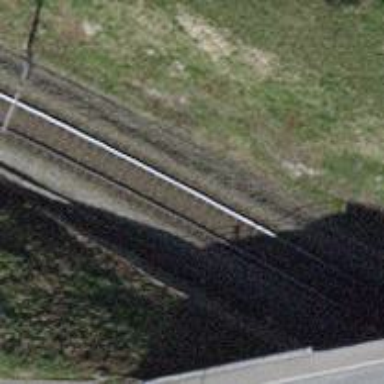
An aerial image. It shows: Single railway track with electrification through contact line.